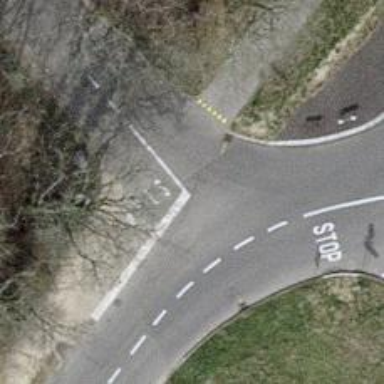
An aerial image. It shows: Stop road.